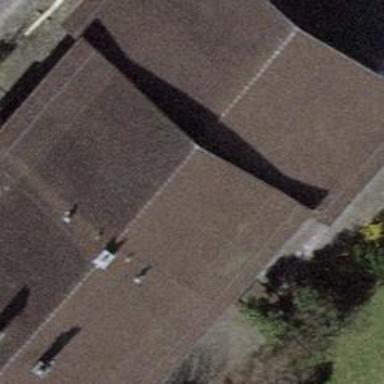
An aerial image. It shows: Simple and straightforward house.